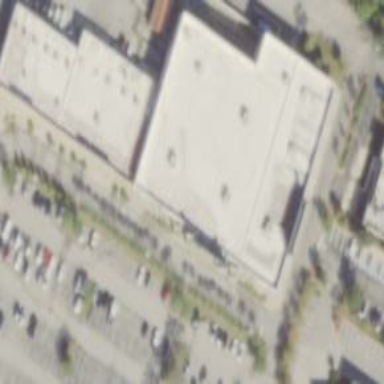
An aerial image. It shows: Retail building.